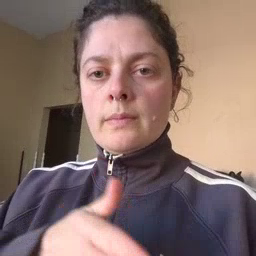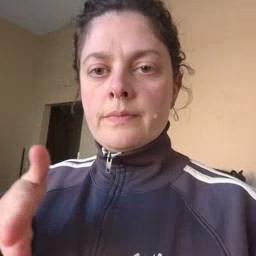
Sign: beside